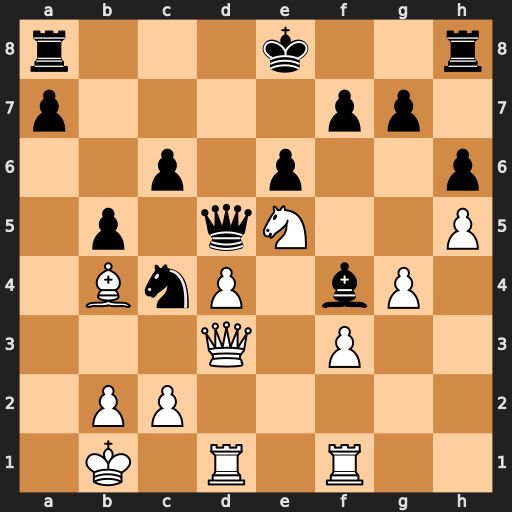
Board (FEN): r3k2r/p4pp1/2p1p2p/1p1qN2P/1BnP1bP1/3Q1P2/1PP5/1K1R1R2
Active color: w
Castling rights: kq
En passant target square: -
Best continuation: Ng6 fxg6 Qxg6+ Kd8 Qxg7 Re8 Qf6+